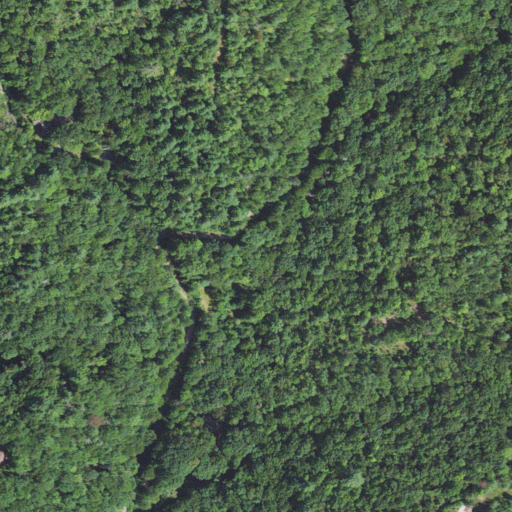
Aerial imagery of valley in North Carolina named Horselot Cove containing mixed forest, open development, evergreen forest, and deciduous forest